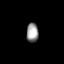
Tissue: prostate
Cell type: Epithelial cells
Senescence score: 0.6839
Nuclear area (px): 225
Mean DAPI intensity: 152.124